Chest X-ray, AP view. Patient: 38 years old, sex M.
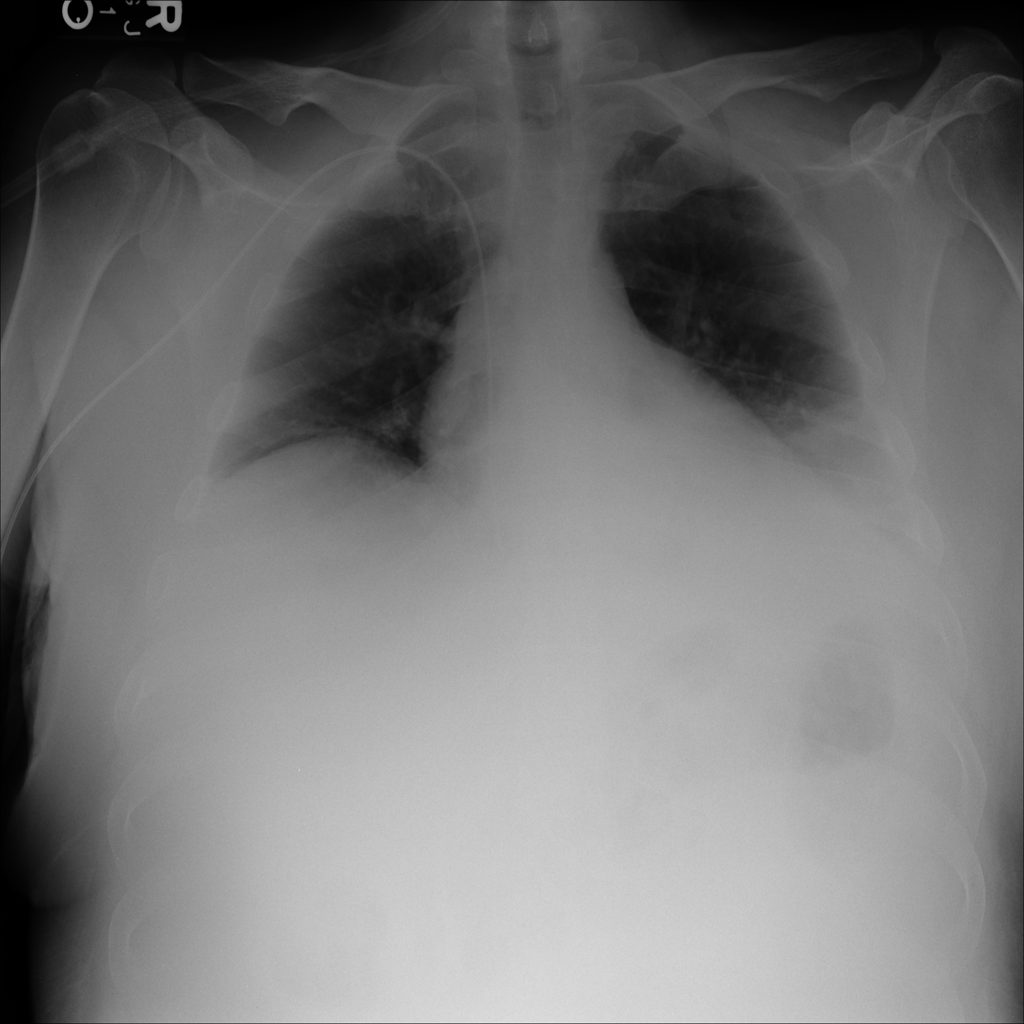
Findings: No Finding